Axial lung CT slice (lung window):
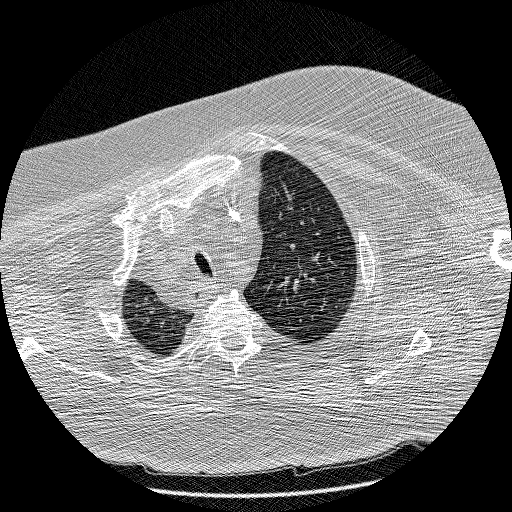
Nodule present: no